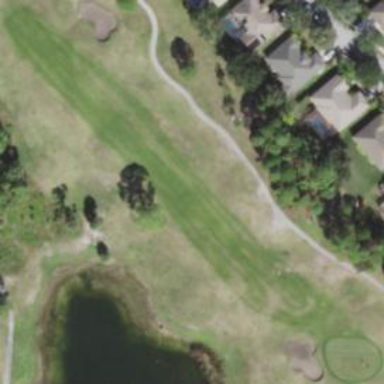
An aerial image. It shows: Grassy area designated as golf fairway.